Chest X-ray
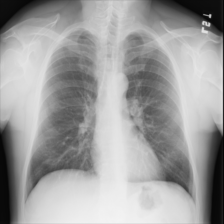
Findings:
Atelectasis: negative
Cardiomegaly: negative
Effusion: negative
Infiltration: negative
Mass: negative
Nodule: negative
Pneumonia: negative
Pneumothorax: negative
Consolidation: negative
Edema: negative
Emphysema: negative
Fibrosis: negative
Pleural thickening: negative
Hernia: negative